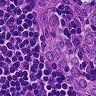
Metastatic tissue present: yes